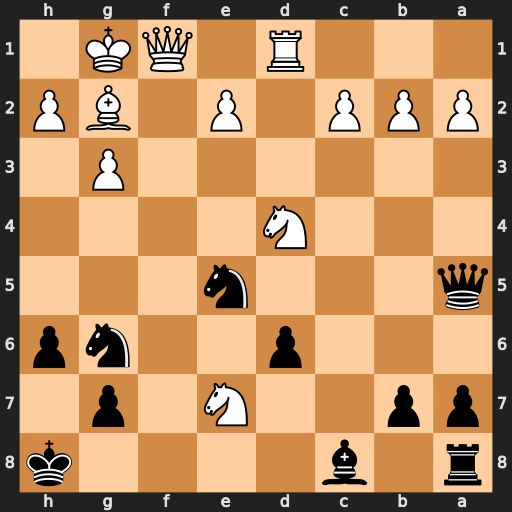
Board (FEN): r1b4k/pp2N1p1/3p2np/q3n3/3N4/6P1/PPP1P1BP/3R1QK1
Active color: b
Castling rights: -
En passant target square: -
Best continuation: Nxe7 Qf8+ Ng8